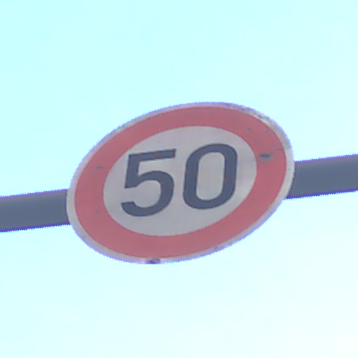
Verkehrszeichen: Geschwindigkeit50
Umgebung: Outdoor, Urban
Tageszeit: SunriseSunset
Wetter: Clear
Licht: Natural
Jahreszeit: NotSpecified
Kontrast: MediumContrast